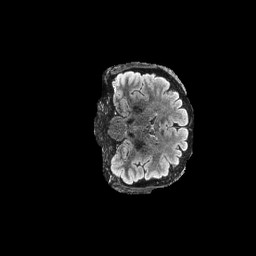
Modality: FLAIR
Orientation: coronal
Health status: ill
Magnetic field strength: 3 T